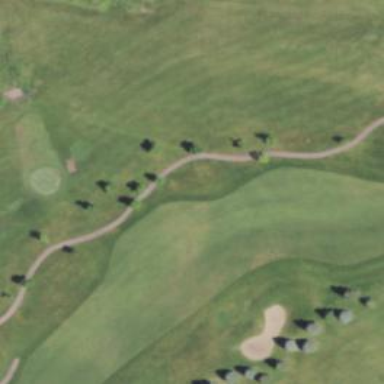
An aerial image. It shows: Golf hole.